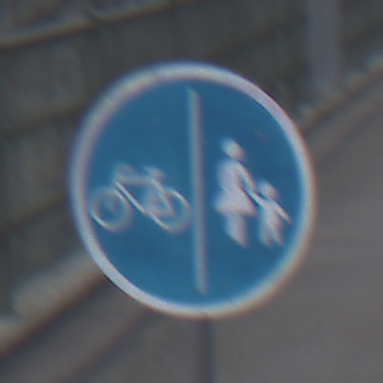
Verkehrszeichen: GetrennterRadUndGehwegRadwegLinks
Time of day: MorningAfternoon
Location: Outdoor (Suburban)
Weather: Overcast
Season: NotSpecified
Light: Natural